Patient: sex F, age 69
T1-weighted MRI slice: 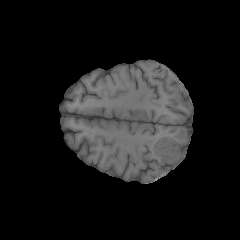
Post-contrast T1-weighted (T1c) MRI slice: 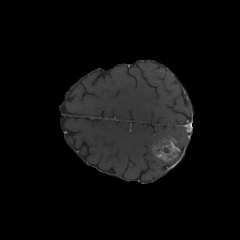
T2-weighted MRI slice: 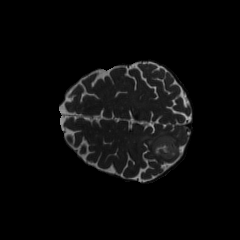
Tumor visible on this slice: yes
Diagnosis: Glioblastoma, IDH-wildtype
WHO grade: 4